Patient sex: F
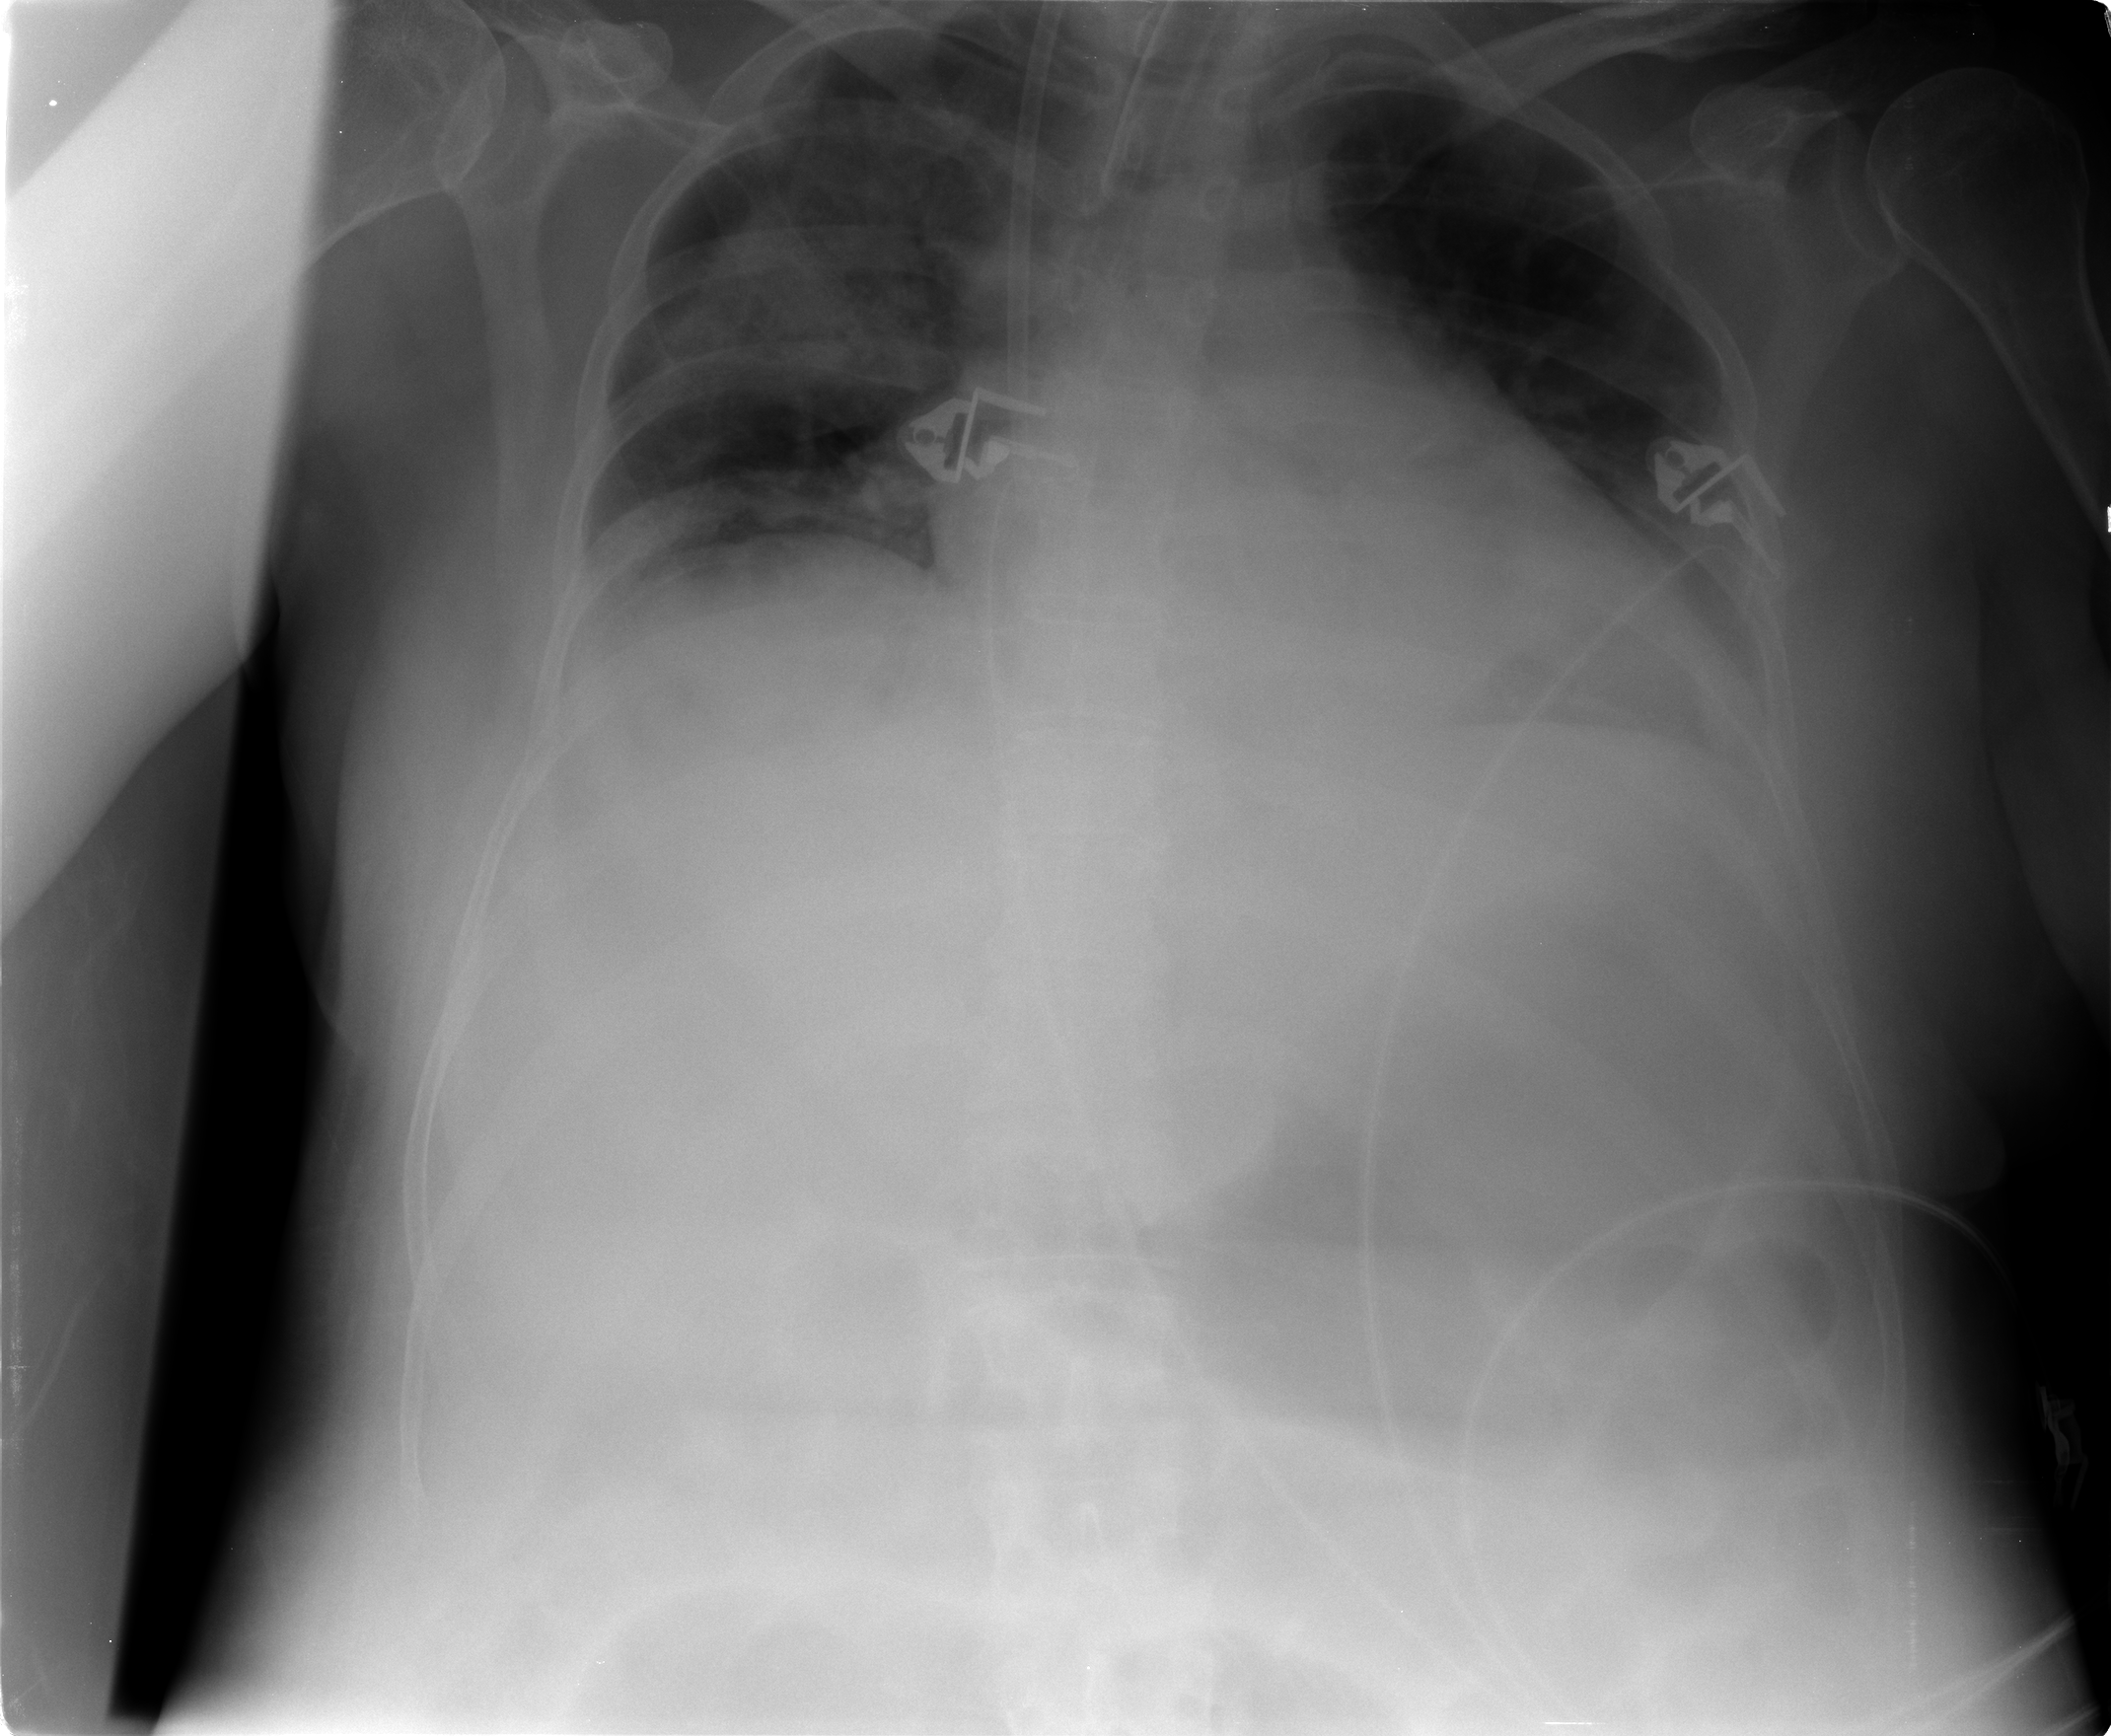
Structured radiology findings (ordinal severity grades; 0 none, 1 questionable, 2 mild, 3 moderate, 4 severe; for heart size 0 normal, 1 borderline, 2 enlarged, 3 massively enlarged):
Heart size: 2
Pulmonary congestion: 3
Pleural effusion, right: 1
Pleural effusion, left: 1
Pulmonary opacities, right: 3
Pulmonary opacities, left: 0
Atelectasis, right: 2
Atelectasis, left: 1